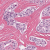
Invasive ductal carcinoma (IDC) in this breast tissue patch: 1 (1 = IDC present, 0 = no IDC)